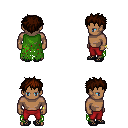
a pixel art fantasy rpg character, male body template, human, dark skin, green tattered cape, red pants, brown bedhead hairstyle, bracelets, ghillies, four views (front, back, left, right), 2x2 character sprite sheet, small pixel art, hard edges, no anti-aliasing